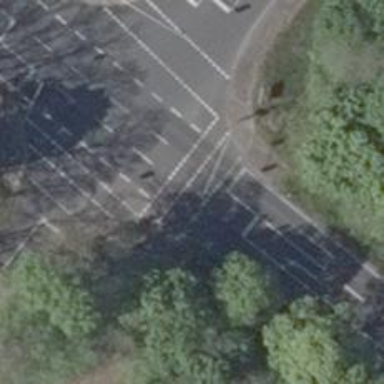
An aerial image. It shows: Primary road with asphalt surface.